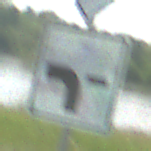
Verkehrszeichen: VerlaufVorfahrtsstrasse6
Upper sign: Vorfahrtsstrasse
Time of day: MorningAfternoon
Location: Outdoor (Nature)
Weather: PartlyCloudy
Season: NotSpecified
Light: Natural